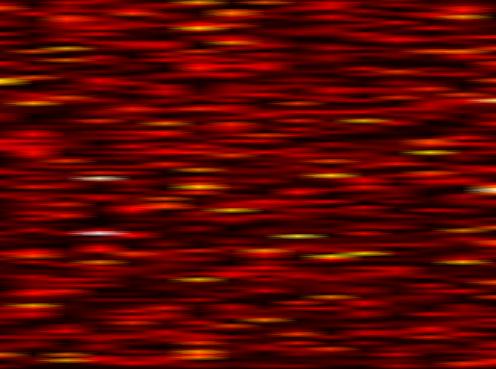
Label: FBMC